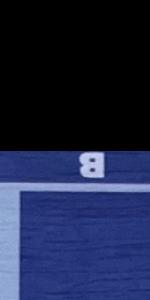
Label: Empty